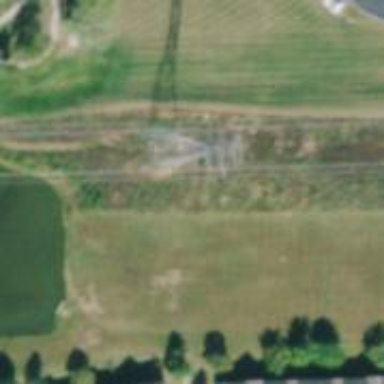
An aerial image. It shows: Lattice structure tower used for power transmission.